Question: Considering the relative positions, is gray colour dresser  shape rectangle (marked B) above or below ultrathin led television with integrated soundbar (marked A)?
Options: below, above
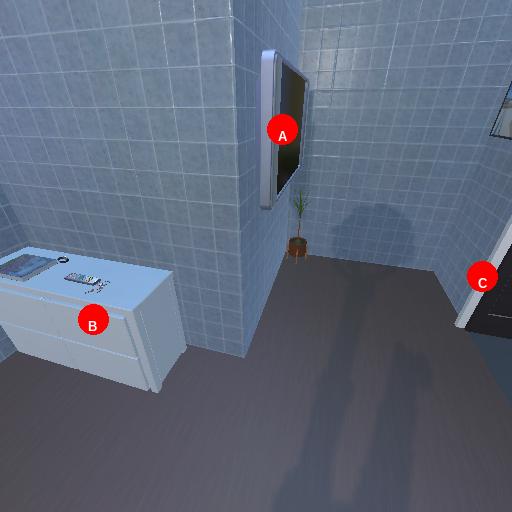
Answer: below